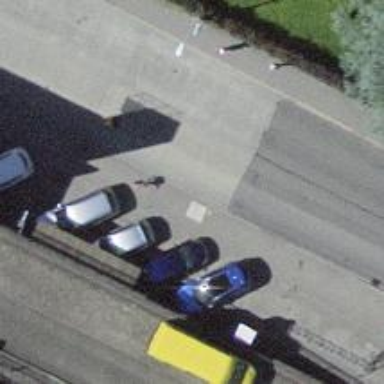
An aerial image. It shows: Bus stop with platform for public transport.